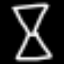
Label: hourglass